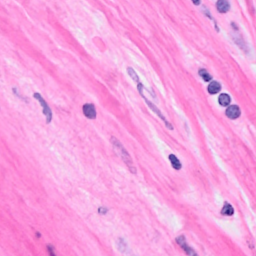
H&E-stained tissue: Breast